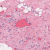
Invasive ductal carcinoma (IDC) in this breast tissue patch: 0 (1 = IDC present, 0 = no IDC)